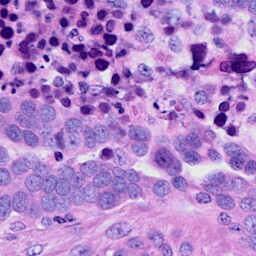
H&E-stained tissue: Ovarian